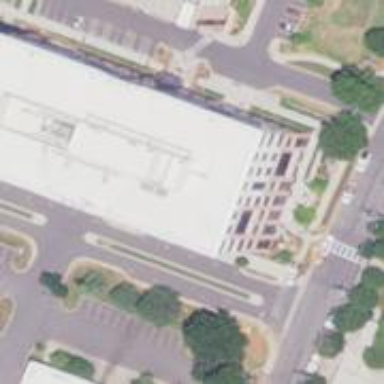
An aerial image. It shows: Commercial building.